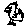
Label: bird